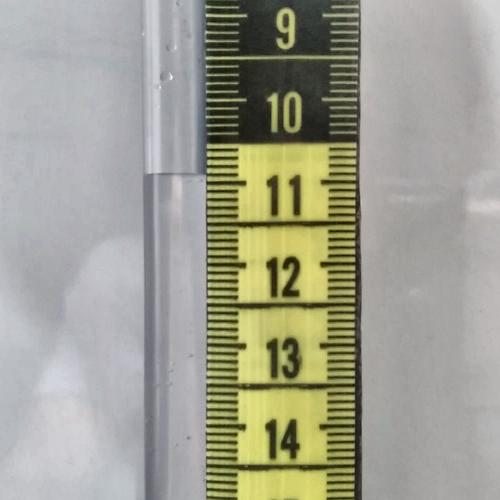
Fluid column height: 10.9 cm